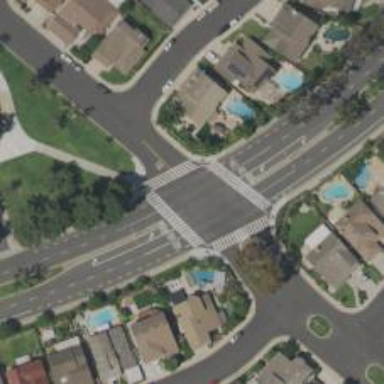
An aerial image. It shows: Stop road.